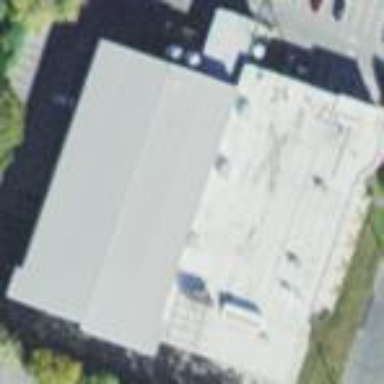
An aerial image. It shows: Building.